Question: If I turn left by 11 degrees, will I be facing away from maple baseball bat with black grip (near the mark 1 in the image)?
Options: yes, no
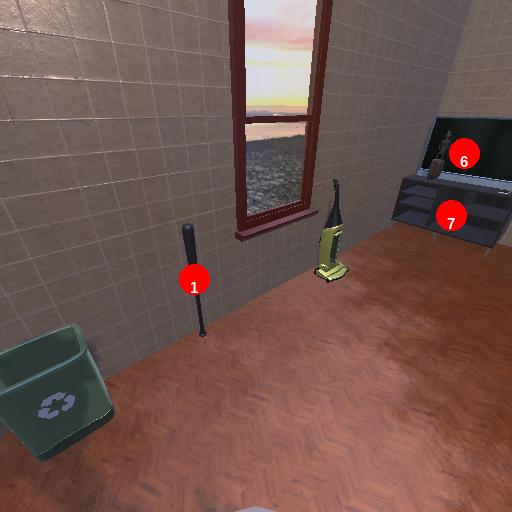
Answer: yes